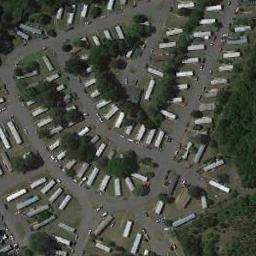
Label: mobile_home_park